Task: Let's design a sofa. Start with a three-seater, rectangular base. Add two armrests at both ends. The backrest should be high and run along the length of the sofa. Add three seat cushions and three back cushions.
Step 378:
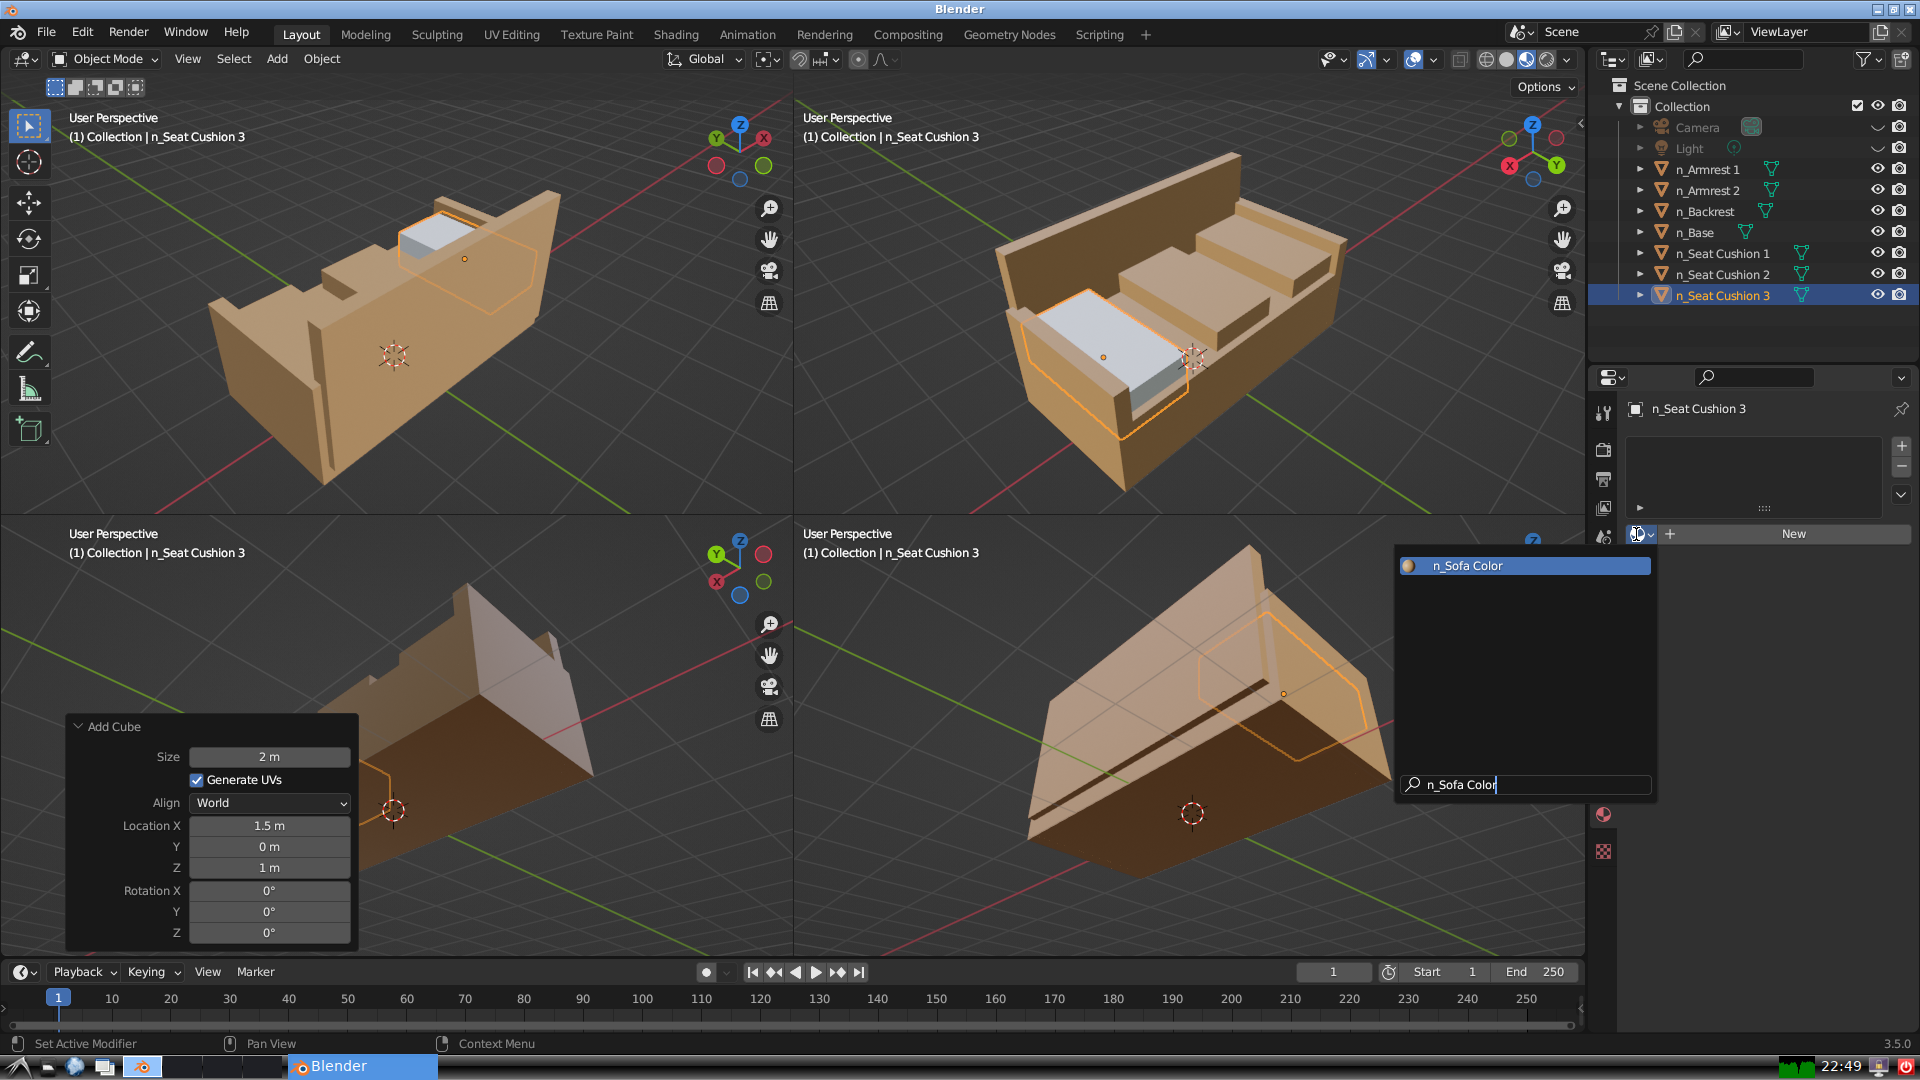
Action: {"key_press": ['Return']}